Вертикально расположенный цилиндрический сосуд радиусом $R$ полностью заполнен водой плотности $\rho_{0}$ и герметично закрыт жесткой крышкой. На расстоянии $\frac{R}{2}$ от оси симметрии цилиндра расположены три маленьких одинаковых шарика радиусом $r$ (см. рисунок).  Плотность материала шарика $1\ \rho_{1} < \rho_{0}$, у шарика $2\ \rho_{2}=\rho_{0}$, а у шарика $3\ \rho_{3}>\rho_0$. Цилиндр медленно раскручивают до постоянной угловой скорости вращения $\omega$.
Где будут находиться шарики во вращающемся цилиндре и почему?
Определите результирующую силу давления со стороны воды на каждый шарик и направление этой силы в их новых положениях равновесия. Силой трения о дно и крышку цилиндра пренебречь.
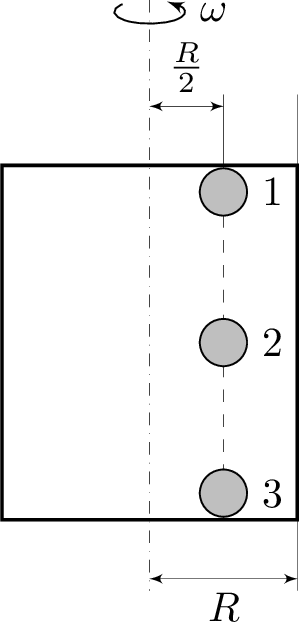
Где будут находиться шарики во вращающемся цилиндре и почему?
Решение: Мысленно выделим во вращающейся жидкости элемент объема в виде шарика радиусом $r$, расположенным на расстоянии $x$ от оси вращения. Данный элемент жидкости вращается в горизонтальной плоскости с угловой скоростью $\omega$. Следовательно, радиальная составляющая силы Архимеда $F_{r}$ является центростремительной силой, которая равна $$ F_{r}=\rho_{0} \frac{4}{3} x r^{3} \omega^{2} x, $$ где $\rho_{0}$ — плотность воды. На каждый из трех шариков, расположенных на расстоянии $x$ от оси вращения, будет действовать именно такая сила, поскольку радиусы шариков одинаковы, а распределение давления в жидкости зависит только от $x$. Для шарика $1$, плотность которого $\rho_{1}<\rho_{0}$, сила $F_{r}$ является «избыточной», т.е. она больше, чем та, которая необходима для его стационарного вращения по окружности радиуса $x$. Поэтому шарик $1$ будет смещаться к оси вращения и в конце концов окажется на оси (устойчивое положение равновесия). Очевидно, что шарик $2$ останется на своем месте, а шарик $3$, плотность которого $\rho_{3}>\rho_{0}$, будет смещаться от оси вращения и упрется в боковую стенку цилиндра. Для этого шарика радиальная результирующая сила давления со стороны жидкости не достаточна для того, чтобы обеспечить ему стационарное вращение.
Ответ: Шарик $1$ окажется на оси (устойчивое положение равновесия), шарик $2$ останется на своем месте, а шарик $3$ упрется в боковую стенку цилиндра.

Определите результирующую силу давления со стороны воды на каждый шарик и направление этой силы в их новых положениях равновесия.
Решение: Результирующая сила давления со стороны воды на шарик $1$ будет иметь только вертикальную составляющую, равную $$ F_{1}=F_{1 В}=\rho_{0} \frac{4}{3} x r^{3} g. $$ На шарик $2$ действует результирующая сила $F_{2}$, которая имеет две составляющих: вертикальную $F_{2 В}=\rho_{0} \frac{4}{3} x r^{3} g$ и радиальную $F_{2 r}=\rho_{0} \frac{4}{3} x r^{3} \omega^{2} \frac{R}{2}$ $$ F_{2}=\frac{4}{3} x r^{3} \rho_{0} \sqrt{g^{2}+\frac{\omega^{4} R^{2}}{4}}. $$ Аналогично на шарик $3$ действует результирующая сила $$ F_{3}=\frac{4}{3} x r^{3} \rho_{0} \sqrt{g^{2}+\omega^{4} R^{2}}; $$ ее составляющие $F_{3 В}=\rho_{0} \frac{4}{3} x r^{3} g$, $F_{3 r}=\rho_{0} \frac{4}{3} \pi r^{3} \omega^{2} R$.
Ответ: $$ F_{1}=\rho_{0} \frac{4}{3} x r^{3} g. $$ $$ F_{2}=\frac{4}{3} x r^{3} \rho_{0} \sqrt{g^{2}+\frac{\omega^{4} R^{2}}{4}}. $$ $$ F_{3}=\frac{4}{3} x r^{3} \rho_{0} \sqrt{g^{2}+\omega^{4} R^{2}}. $$
Темы:
T, Механика, Статика, Всероссийские, Вращение, Гидростатика, Давление